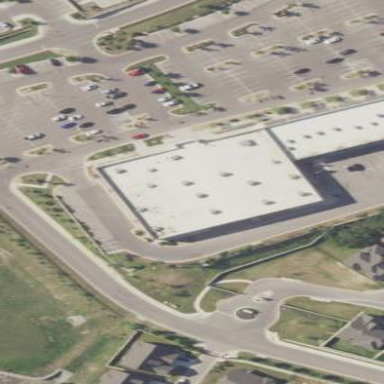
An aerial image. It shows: Building used as fitness center.